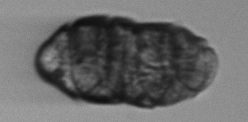
Label: Margalefidinium